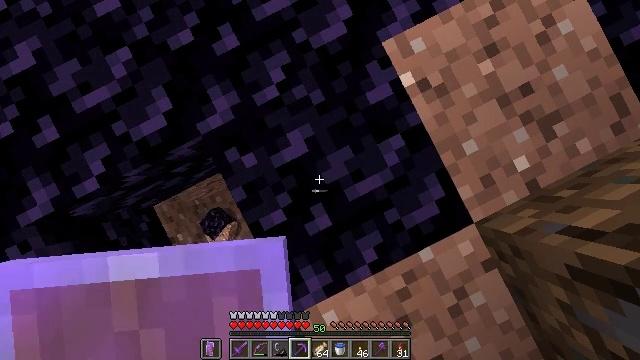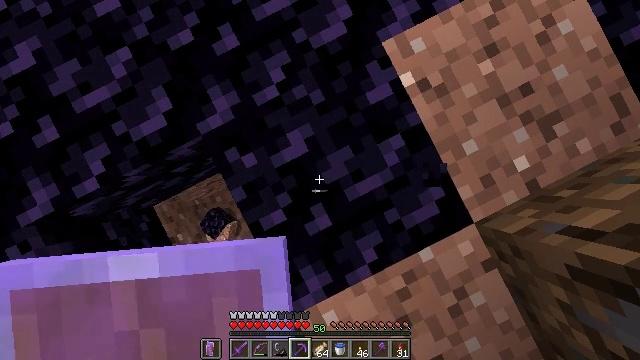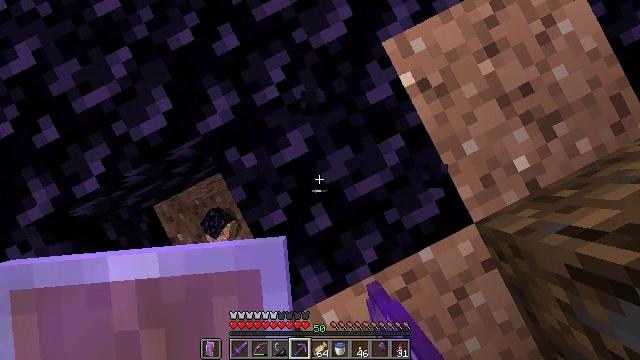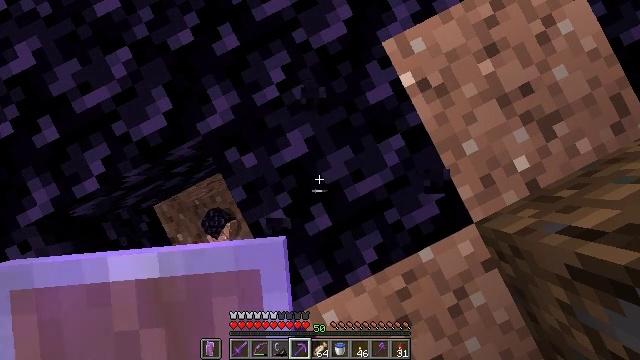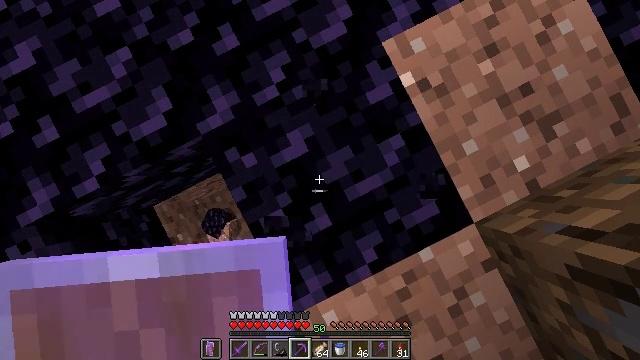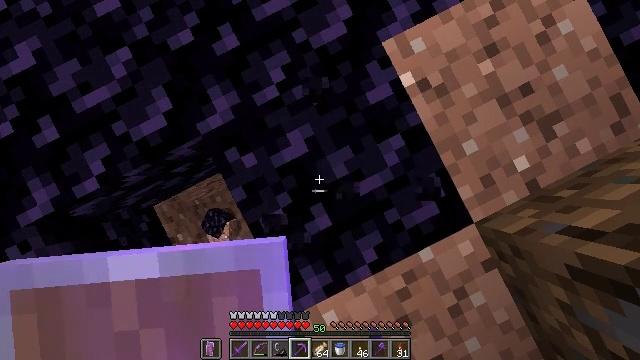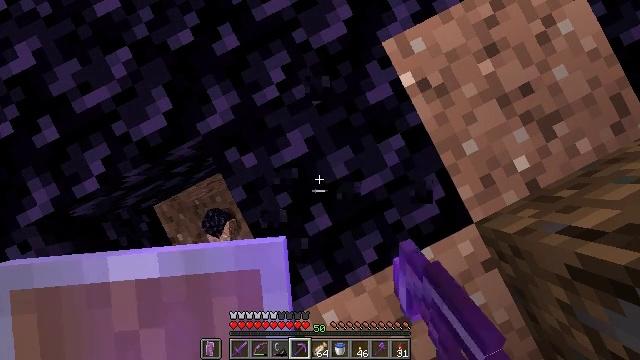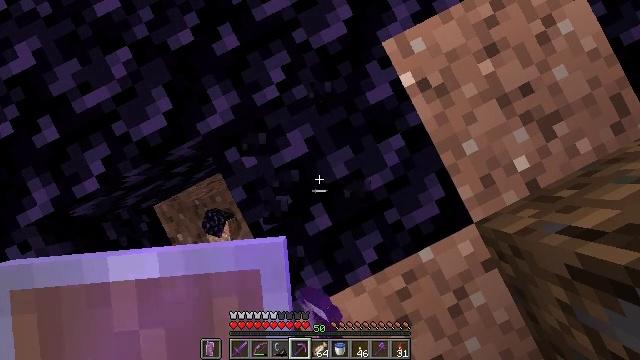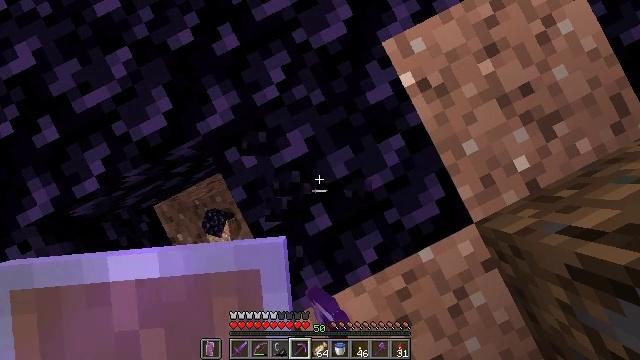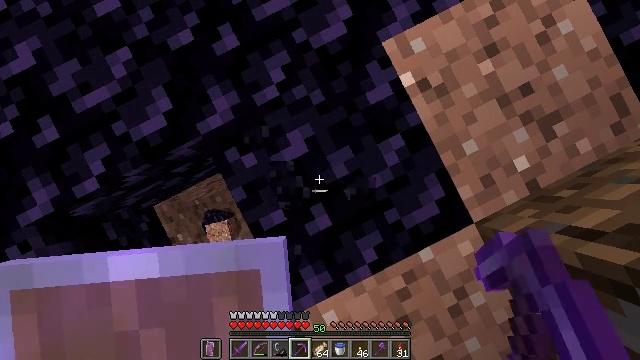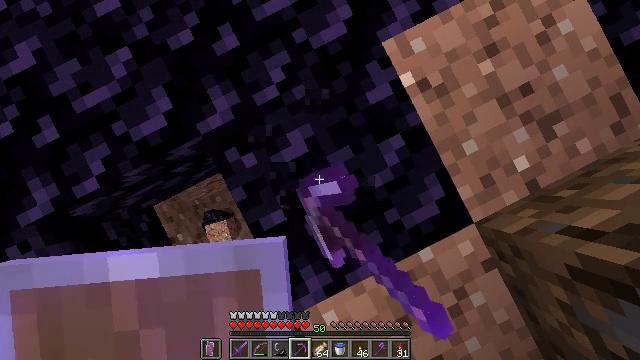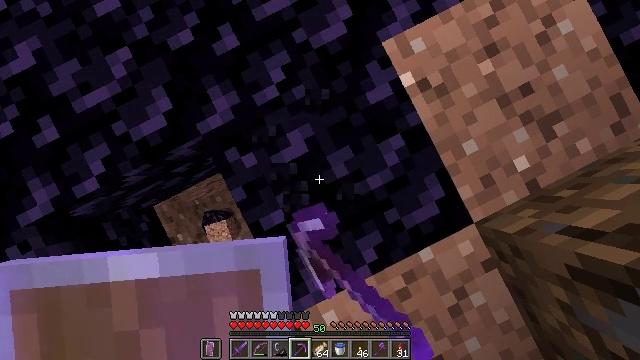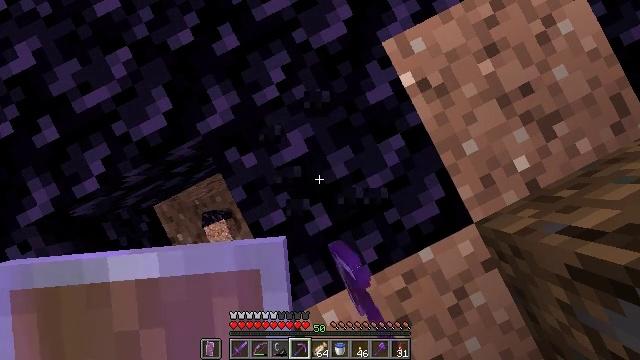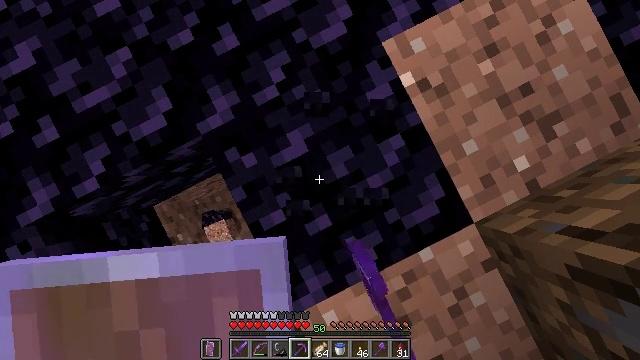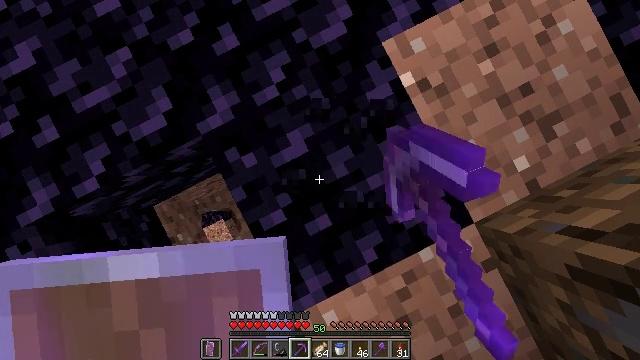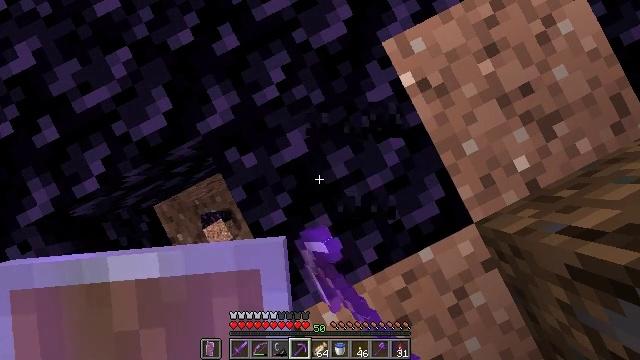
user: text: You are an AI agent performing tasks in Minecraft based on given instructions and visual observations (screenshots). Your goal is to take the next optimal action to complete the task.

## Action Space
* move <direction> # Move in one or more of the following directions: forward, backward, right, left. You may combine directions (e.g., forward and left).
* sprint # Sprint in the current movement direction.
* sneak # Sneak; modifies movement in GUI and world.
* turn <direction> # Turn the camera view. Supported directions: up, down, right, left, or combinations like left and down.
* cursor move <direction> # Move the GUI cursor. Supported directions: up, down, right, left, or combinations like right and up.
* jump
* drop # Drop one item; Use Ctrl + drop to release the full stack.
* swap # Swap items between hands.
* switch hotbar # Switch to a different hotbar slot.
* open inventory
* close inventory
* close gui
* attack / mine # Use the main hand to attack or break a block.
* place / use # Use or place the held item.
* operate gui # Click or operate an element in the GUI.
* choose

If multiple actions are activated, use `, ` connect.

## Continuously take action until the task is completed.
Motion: motion action
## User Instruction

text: Collect obsidian for crafting.
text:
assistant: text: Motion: sneak, attack / mine
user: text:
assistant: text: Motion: sneak, attack / mine
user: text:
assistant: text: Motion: sneak, attack / mine
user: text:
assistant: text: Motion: sneak, attack / mine
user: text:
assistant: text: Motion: sneak, attack / mine
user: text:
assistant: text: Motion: sneak, attack / mine
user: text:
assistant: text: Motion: sneak, attack / mine
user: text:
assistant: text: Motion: sneak, attack / mine
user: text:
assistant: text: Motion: sneak, attack / mine
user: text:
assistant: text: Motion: sneak, attack / mine
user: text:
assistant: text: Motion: sneak, attack / mine
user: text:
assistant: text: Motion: sneak, attack / mine
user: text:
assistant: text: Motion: sneak, attack / mine
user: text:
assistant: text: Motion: sneak, attack / mine
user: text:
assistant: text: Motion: sneak, attack / mine
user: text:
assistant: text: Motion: sneak, attack / mine
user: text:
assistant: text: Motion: sneak, attack / mine
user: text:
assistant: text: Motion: sneak, attack / mine
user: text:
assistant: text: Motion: sneak, attack / mine
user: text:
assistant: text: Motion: sneak, attack / mine
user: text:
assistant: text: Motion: sneak, attack / mine
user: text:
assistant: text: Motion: sneak, attack / mine
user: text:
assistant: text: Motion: sneak, attack / mine
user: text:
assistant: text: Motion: sneak, attack / mine
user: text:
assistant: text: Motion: sneak, attack / mine
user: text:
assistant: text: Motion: sneak, attack / mine
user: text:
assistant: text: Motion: sneak, attack / mine
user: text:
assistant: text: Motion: sneak, attack / mine
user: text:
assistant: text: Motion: sneak, attack / mine
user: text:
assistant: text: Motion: sneak, attack / mine